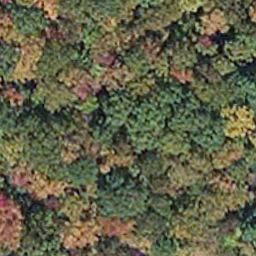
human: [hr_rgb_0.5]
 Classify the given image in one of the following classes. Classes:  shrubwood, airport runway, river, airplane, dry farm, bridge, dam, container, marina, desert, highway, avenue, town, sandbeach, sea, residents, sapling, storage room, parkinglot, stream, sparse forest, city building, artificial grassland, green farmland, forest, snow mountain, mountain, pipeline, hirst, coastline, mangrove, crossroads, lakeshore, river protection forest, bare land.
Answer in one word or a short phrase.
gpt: mangrove